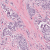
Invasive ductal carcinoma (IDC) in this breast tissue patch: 1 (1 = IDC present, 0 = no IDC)